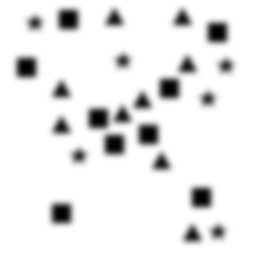
Squares: 9
Triangles: 9
Stars: 6
Total shapes: 24